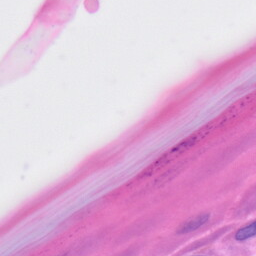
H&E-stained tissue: Skin